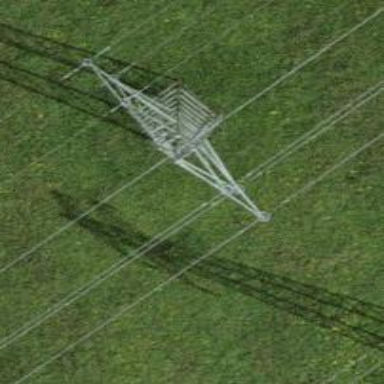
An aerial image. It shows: Lattice structure tower used for power distribution.